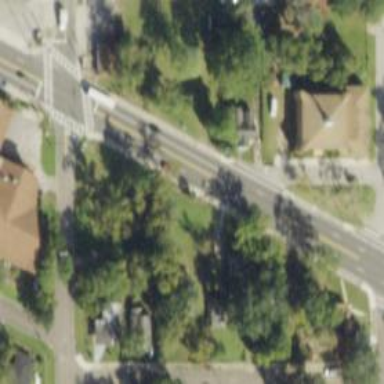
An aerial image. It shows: Marked road crossing.